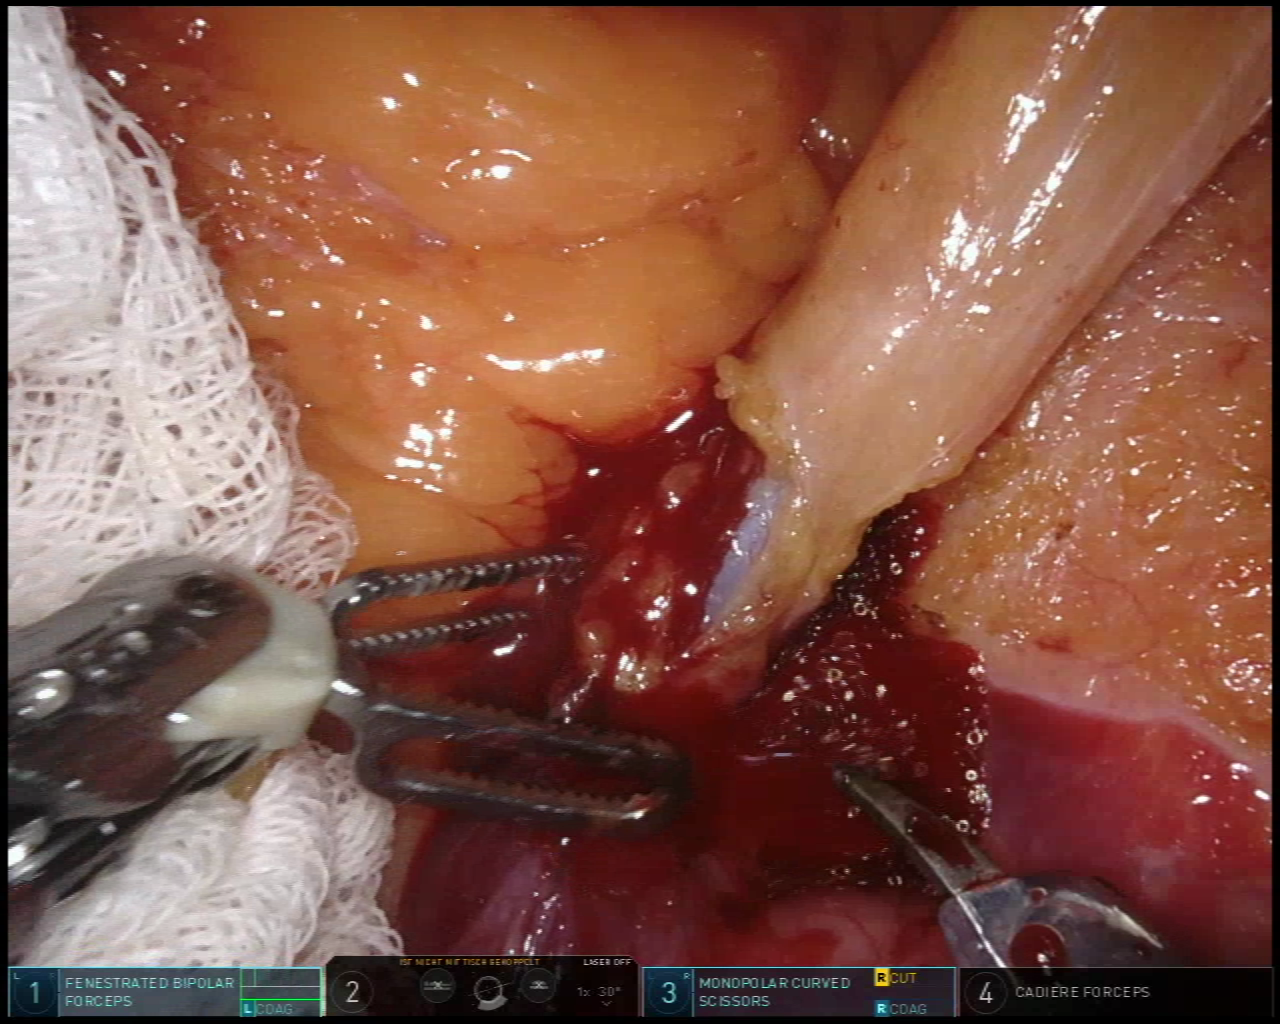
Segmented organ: intestinal_veins
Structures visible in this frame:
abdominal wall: no
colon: no
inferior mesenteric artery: no
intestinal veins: yes
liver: no
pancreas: no
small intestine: no
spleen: no
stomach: no
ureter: no
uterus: no
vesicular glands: no